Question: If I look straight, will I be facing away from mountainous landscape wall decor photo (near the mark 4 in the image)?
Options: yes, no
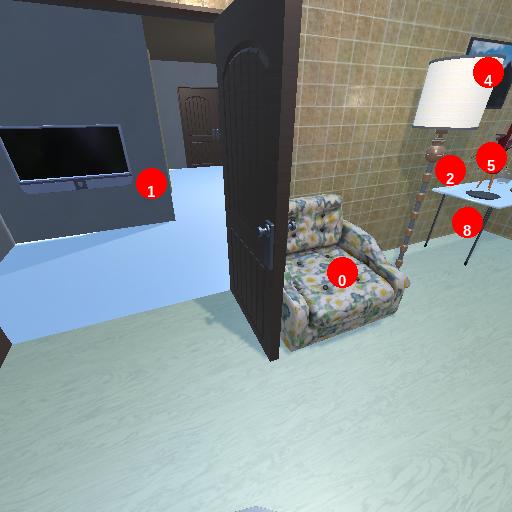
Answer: yes